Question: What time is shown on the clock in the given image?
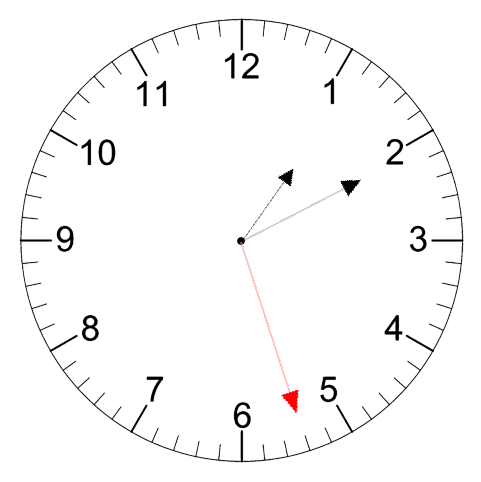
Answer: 01:10:27